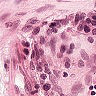
Metastatic tissue present: no